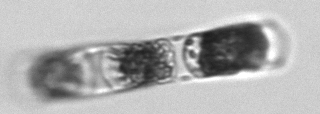
Label: Hemiaulus